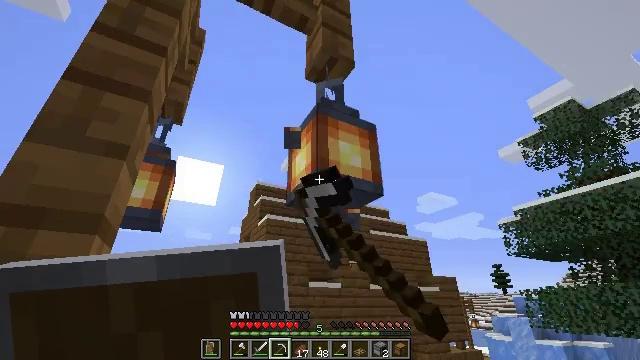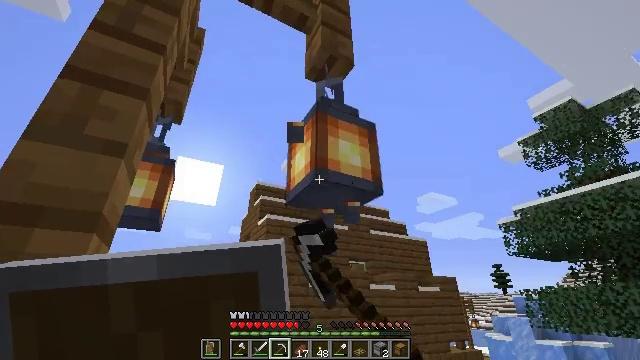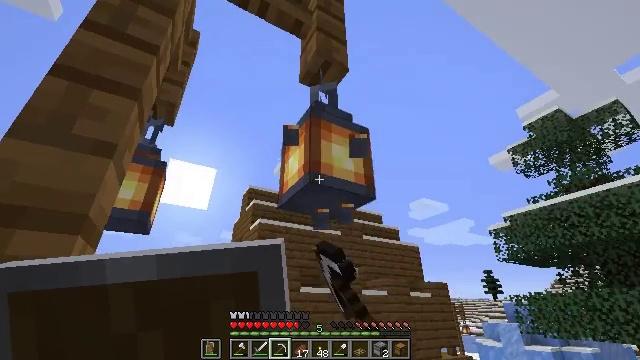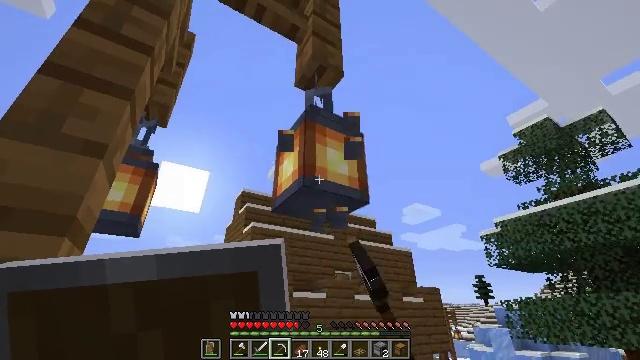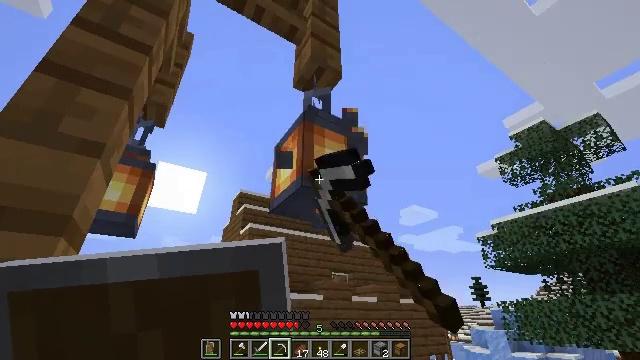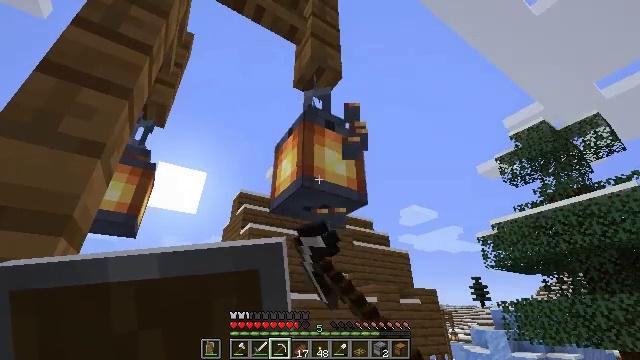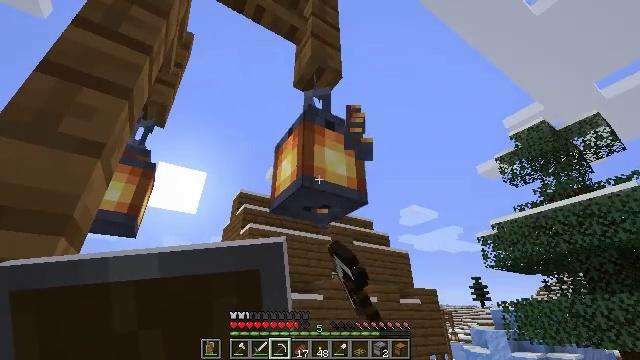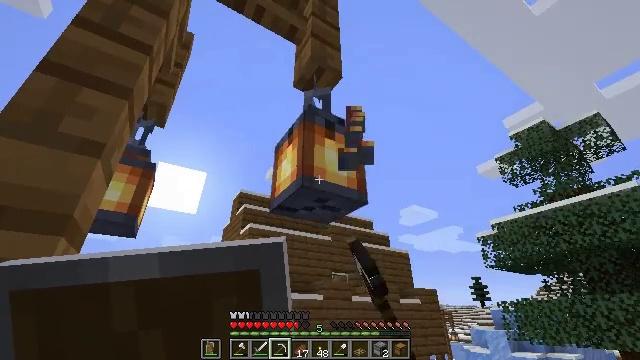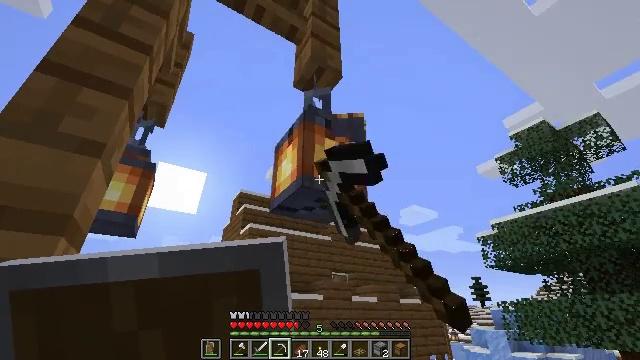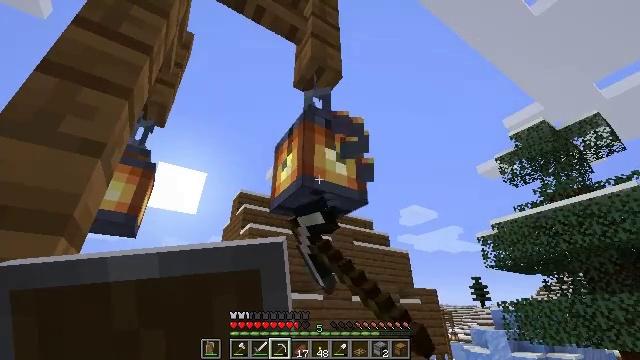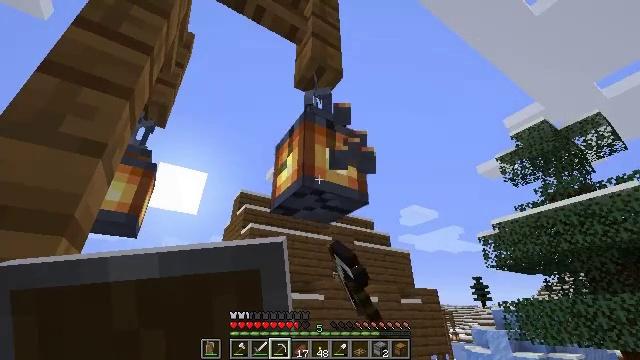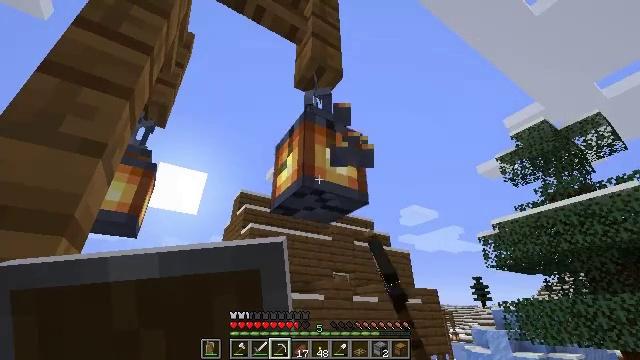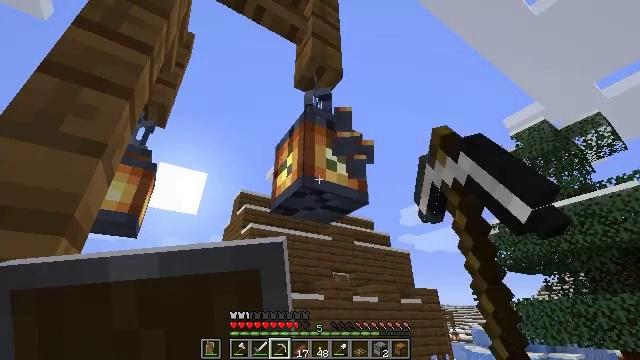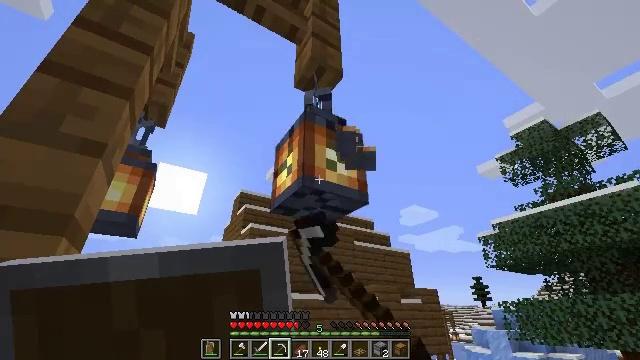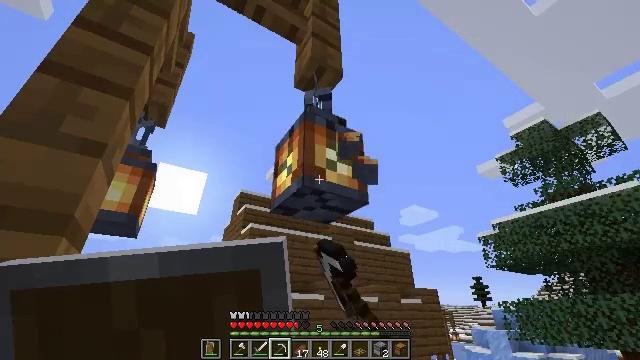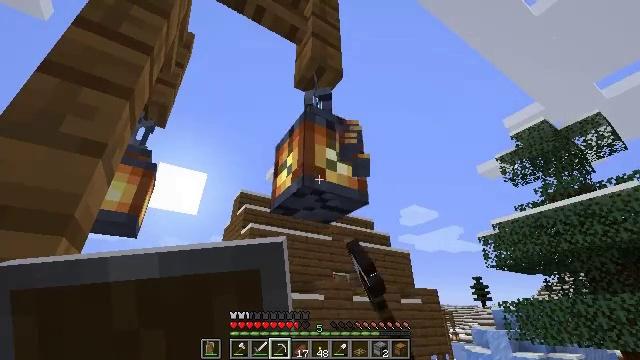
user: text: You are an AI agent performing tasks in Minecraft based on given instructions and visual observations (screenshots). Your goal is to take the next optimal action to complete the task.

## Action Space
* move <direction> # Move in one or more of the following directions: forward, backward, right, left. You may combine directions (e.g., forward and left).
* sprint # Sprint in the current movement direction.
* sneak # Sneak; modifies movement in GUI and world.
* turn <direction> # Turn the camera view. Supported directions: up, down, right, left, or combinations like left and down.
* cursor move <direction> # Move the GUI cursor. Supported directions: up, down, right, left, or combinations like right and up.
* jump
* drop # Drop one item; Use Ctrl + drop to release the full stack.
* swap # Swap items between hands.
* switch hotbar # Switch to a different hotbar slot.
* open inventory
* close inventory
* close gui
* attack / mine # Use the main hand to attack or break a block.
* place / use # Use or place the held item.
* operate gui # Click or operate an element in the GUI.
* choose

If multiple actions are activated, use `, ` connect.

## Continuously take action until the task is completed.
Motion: motion action
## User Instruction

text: Break the lantern to collect it.
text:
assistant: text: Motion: attack / mine
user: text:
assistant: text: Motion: turn right and up, attack / mine
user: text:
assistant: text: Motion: turn right, attack / mine
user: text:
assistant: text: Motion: attack / mine
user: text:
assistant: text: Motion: attack / mine
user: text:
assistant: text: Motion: attack / mine
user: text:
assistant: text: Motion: attack / mine
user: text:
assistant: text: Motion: attack / mine
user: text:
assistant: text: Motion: attack / mine
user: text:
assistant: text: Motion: attack / mine
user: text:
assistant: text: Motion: attack / mine
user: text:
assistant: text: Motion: attack / mine
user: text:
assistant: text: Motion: attack / mine
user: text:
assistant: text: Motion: attack / mine
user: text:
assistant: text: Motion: attack / mine
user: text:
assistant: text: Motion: attack / mine
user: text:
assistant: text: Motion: attack / mine
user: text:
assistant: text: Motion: attack / mine
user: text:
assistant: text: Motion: attack / mine
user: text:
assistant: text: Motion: attack / mine
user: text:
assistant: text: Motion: attack / mine
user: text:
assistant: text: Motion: attack / mine
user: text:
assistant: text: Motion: attack / mine
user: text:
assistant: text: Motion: attack / mine
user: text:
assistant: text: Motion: turn left and up, attack / mine
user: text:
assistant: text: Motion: turn up, attack / mine
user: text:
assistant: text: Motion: attack / mine
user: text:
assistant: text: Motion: attack / mine
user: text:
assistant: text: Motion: move forward, attack / mine
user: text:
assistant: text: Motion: move forward, attack / mine